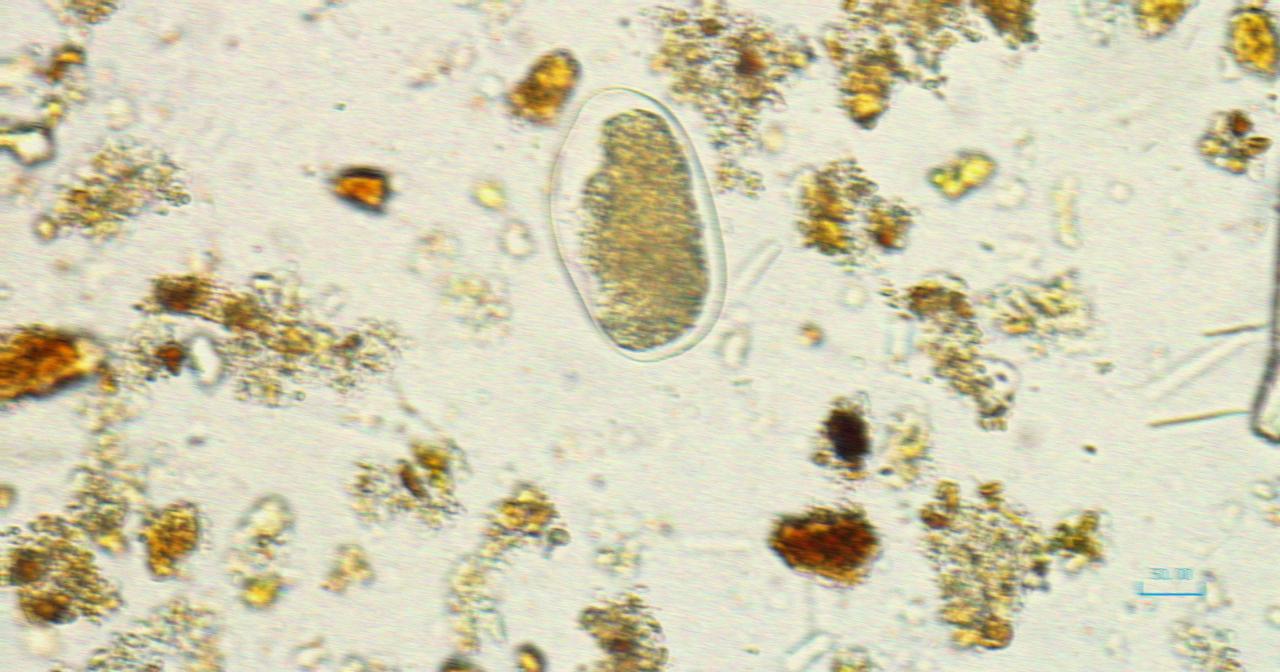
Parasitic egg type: Hookworm egg